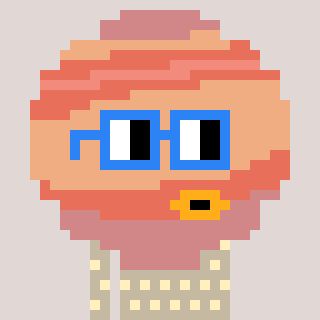
a pixel art character with square blue glasses, a jupiter-shaped head and a bege-colored body on a warm background